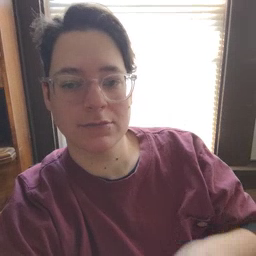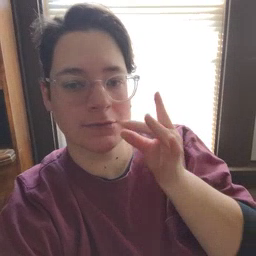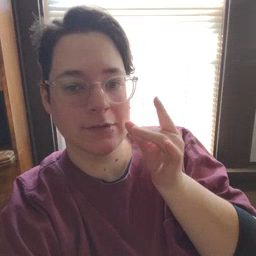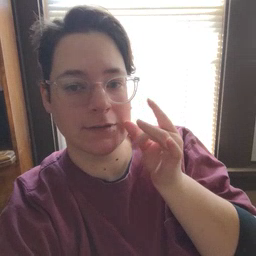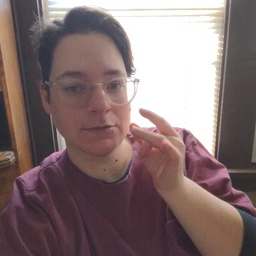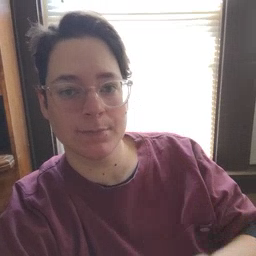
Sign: snack